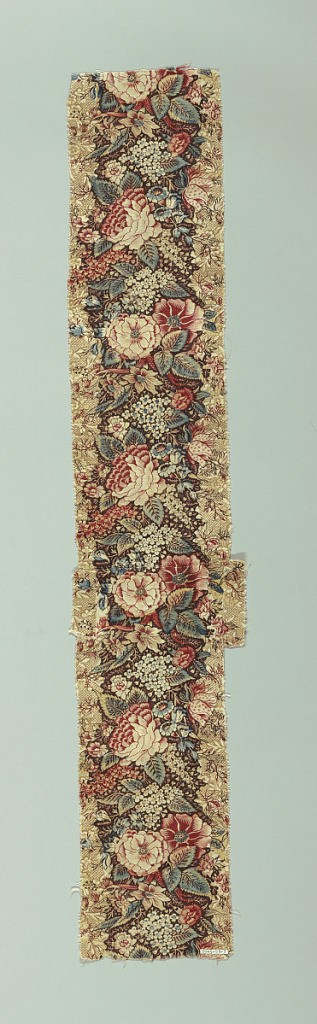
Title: Textile
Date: late 18th–early 19th century
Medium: cotton Technique: relief-printed
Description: Floral stripe on a floral ground.